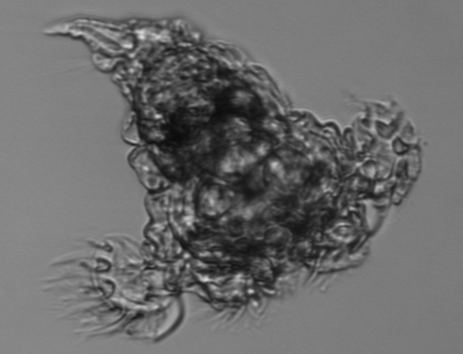
Label: zooplankton